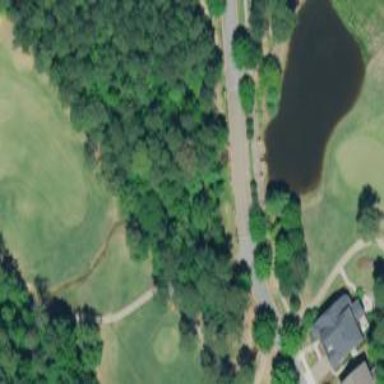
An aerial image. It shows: Water hazard in golf course. The hazard is natural water feature.